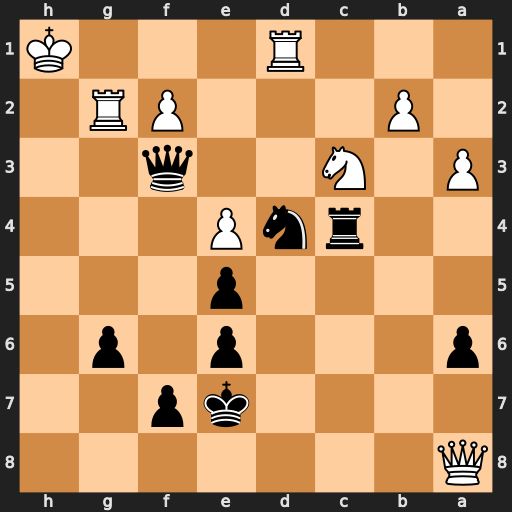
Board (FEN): Q7/4kp2/p3p1p1/4p3/2rnP3/P1N2q2/1P3PR1/3R3K
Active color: b
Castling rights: -
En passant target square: -
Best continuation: Rxc3 bxc3 Qxd1+